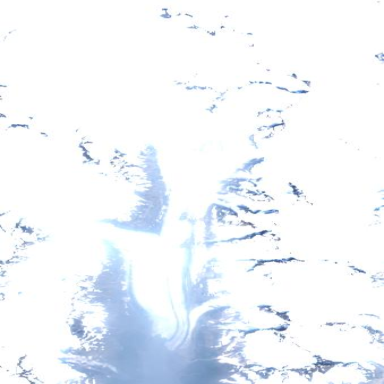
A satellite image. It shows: Majestic glacier in the distance.